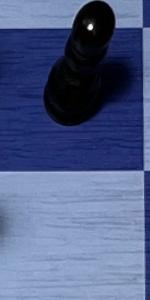
Label: Empty